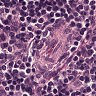
Metastatic tissue present: no